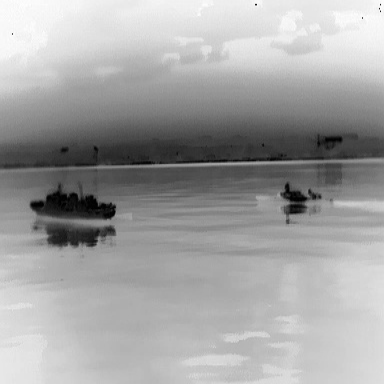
There are two objects shown in the infrared image, including a warship, and a canoe.